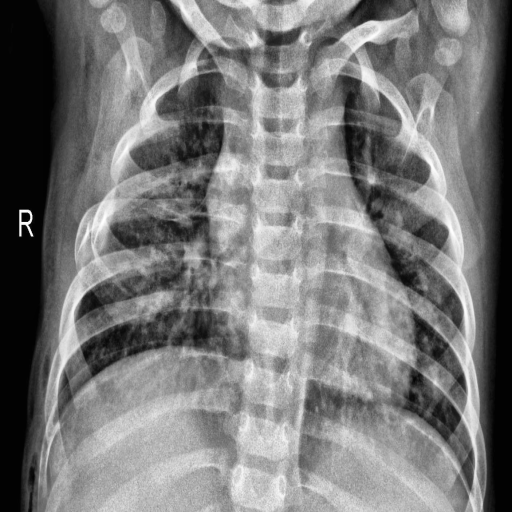
Finding: PNEUMONIA